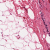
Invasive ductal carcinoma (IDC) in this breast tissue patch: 1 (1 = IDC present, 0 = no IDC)